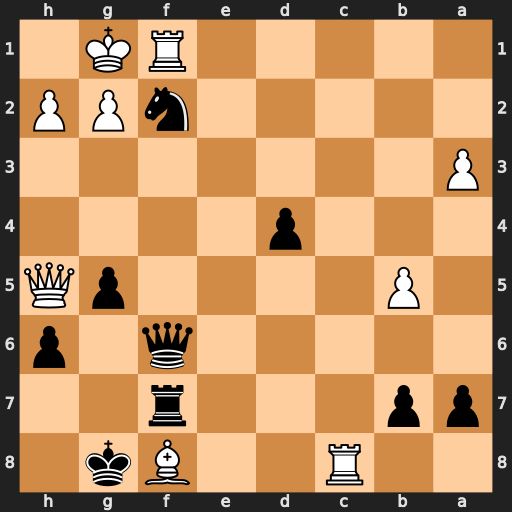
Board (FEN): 2R2Bk1/pp3r2/5q1p/1P4pQ/3p4/P7/5nPP/5RK1
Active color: b
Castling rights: -
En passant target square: -
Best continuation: Nh3+ gxh3 Qxf1#